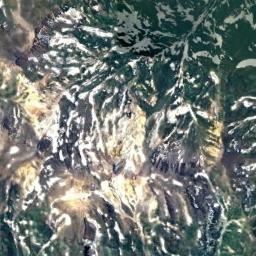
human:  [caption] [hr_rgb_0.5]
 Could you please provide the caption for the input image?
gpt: White, Brown, And green transitions from the peaks to the bottom of the peaks in the Snow Mountain Range .

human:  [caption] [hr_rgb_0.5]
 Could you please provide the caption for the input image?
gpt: The snowberg is partly covered with snow and ice and partly covered with vegetation .

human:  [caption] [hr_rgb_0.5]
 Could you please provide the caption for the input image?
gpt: A lot of snow is on the snowberg .

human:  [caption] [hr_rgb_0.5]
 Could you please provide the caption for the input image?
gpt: The snow berg is consist of green plants,Bare land and white snow .

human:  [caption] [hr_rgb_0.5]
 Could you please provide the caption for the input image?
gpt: There are much snow and some green land on the snowberg .